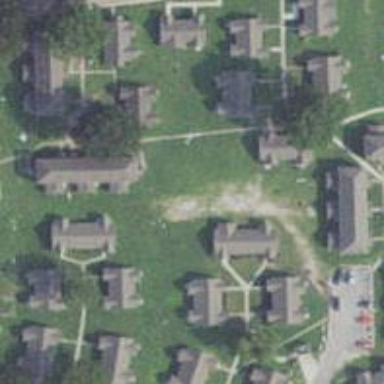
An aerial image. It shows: Neighborhood.